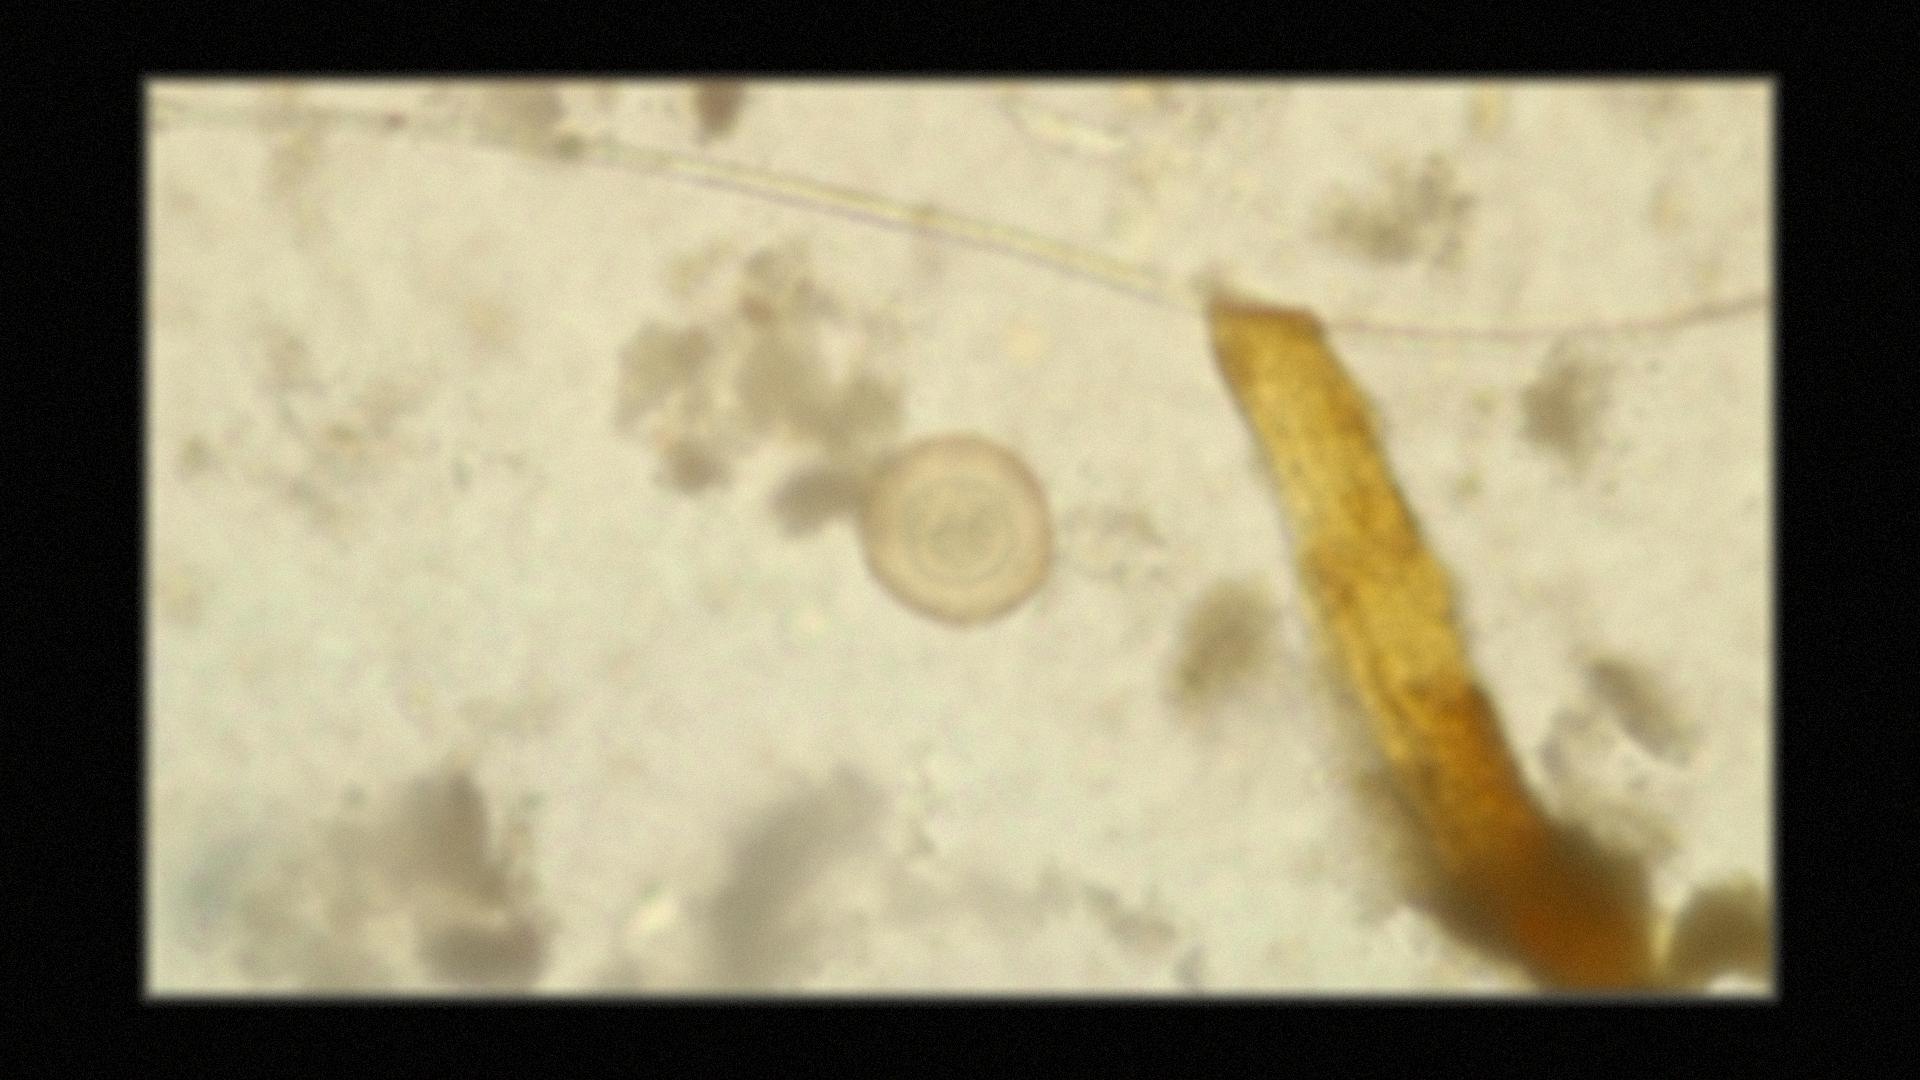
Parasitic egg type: Hymenolepis diminuta